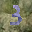
Label: 3